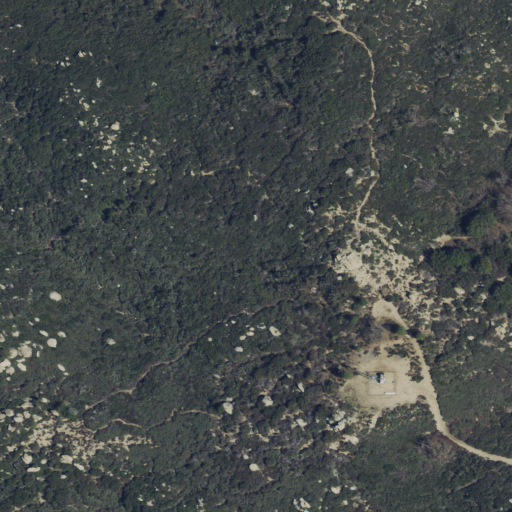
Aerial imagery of mountain in California named Ranger Peak containing shrub, evergreen forest, and mixed forest